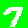
Digit: 7